Field crop: maize
Growth stage: 1
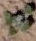
Species: chenopodium